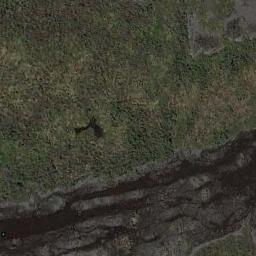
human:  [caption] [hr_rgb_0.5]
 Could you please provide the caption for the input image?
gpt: There is a large area of ​​dense brown bare land in a lake in a wetland .

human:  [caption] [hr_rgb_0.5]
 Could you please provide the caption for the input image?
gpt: The wetland consists of bare land, Dry plants water .

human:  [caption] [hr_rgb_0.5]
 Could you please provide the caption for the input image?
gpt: There are many different areas of water surrounded by wetlands .

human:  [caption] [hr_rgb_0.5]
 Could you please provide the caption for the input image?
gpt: There is a straight path through this wetland .

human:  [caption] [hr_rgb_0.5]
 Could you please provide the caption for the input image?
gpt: There are many green areas and some water areas on the wetland .